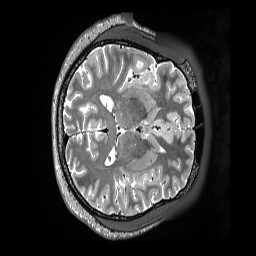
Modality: T2w
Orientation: axial
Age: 37
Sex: male